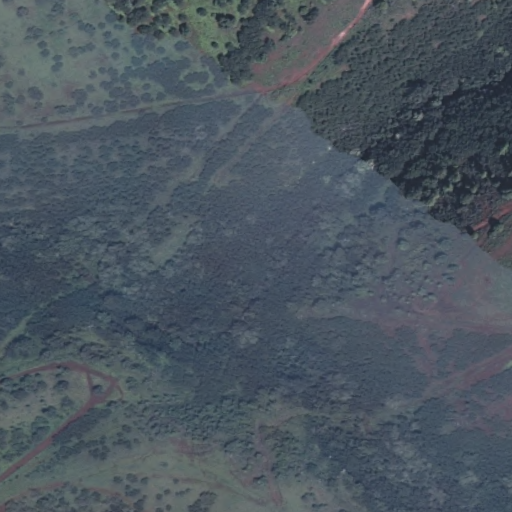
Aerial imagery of valley in Hawaii named Waiakala‘e Gulch containing only unknown